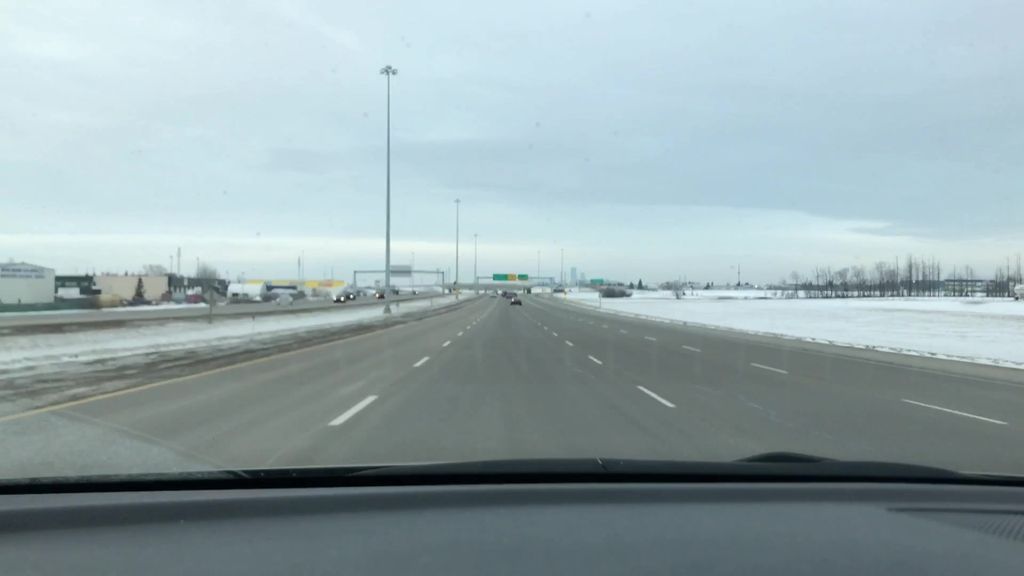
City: edmonton